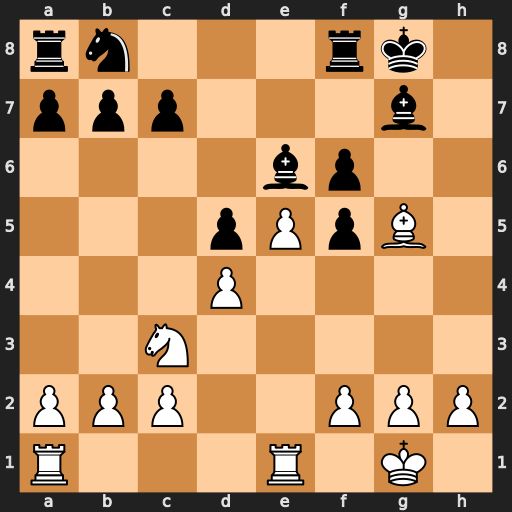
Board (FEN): rn3rk1/ppp3b1/4bp2/3pPpB1/3P4/2N5/PPP2PPP/R3R1K1
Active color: w
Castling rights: -
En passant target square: -
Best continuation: exf6 Bxf6 Rxe6 Bxg5 Rg6+